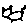
Label: cat